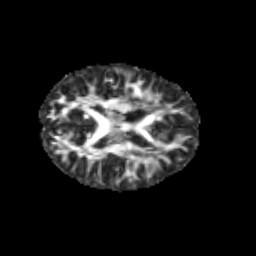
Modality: FA
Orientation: axial
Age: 11
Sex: female
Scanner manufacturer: siemens
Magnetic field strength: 3 T
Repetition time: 3.8 s
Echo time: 0.07 s